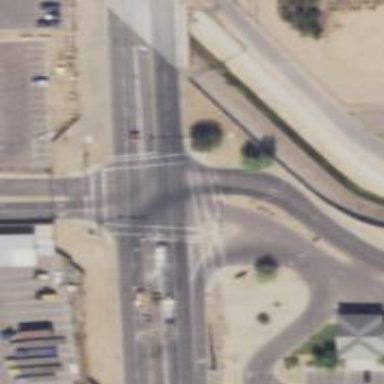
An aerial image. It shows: Secondary link road with asphalt surface.